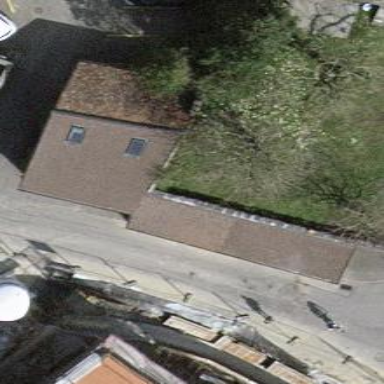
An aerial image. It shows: Simple and straightforward house.